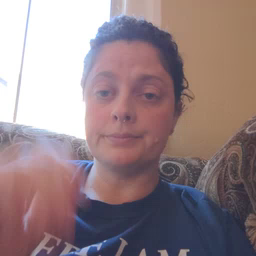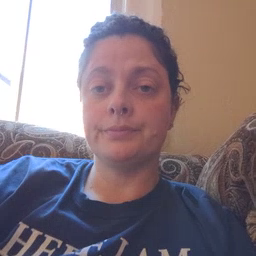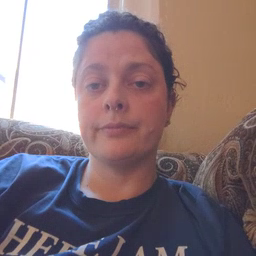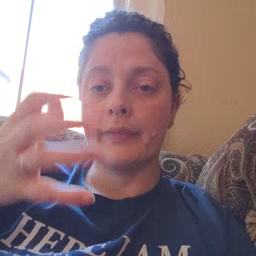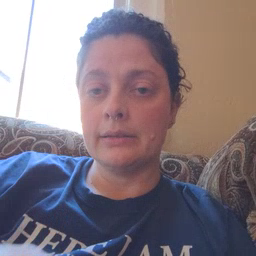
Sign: fast